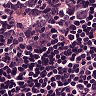
Metastatic tissue present: no